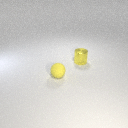
small yellow rubber sphere to the left of small yellow metal cylinder